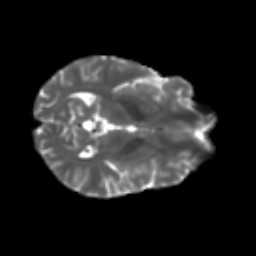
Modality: T2w
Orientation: axial
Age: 34
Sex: male
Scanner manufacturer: ge
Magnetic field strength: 3 T
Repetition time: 7.8 s
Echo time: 0.0606 s